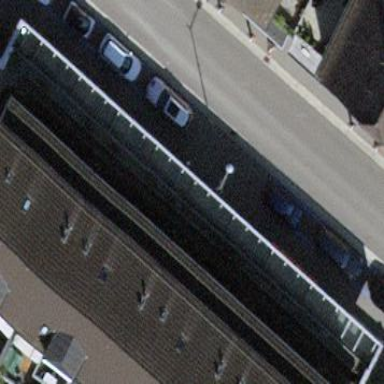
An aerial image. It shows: View of roof of building.